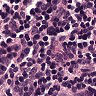
Metastatic tissue present: no